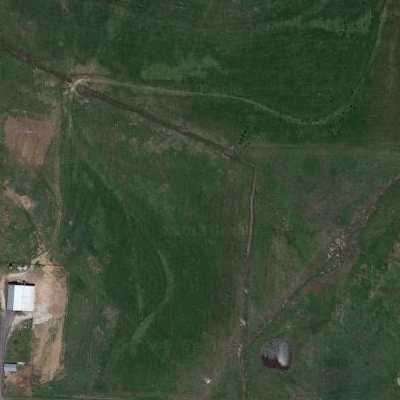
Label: aGrass